Question:
I am following an upgrade guide on how to go from Vue to Vue3. It shows how to handle it if the app is structured like:
'''
new Vue({
router,
render: h => h(App)
}).$mount("#app");
'''
The problem is that my my app is structured like this:
'''
new Vue({
el: '#app',
data() {
return {
// initialData
};
},
mounted() {
// mounted
},
methods: {
}
}
'''
Where do I place the data, mounted, methods, etc to have it work with the new structure in Vue 3?
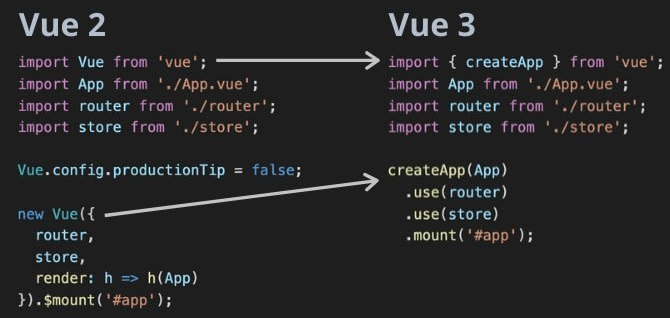
Answer: You could import 'h' to render the 'App' component and use your usual options :
'''
import {createApp,h} from 'vue'
...
createApp({
data() {
return {
// initialData
};
},
mounted() {
// mounted
},
methods: {
},
render: () => h(App)
})
'''